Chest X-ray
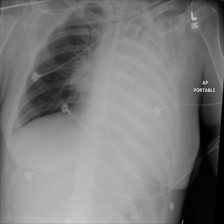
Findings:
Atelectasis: positive
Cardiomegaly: negative
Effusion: negative
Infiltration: negative
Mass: negative
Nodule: negative
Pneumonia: negative
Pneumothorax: negative
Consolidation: positive
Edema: negative
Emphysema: negative
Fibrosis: negative
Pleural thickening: negative
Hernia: negative